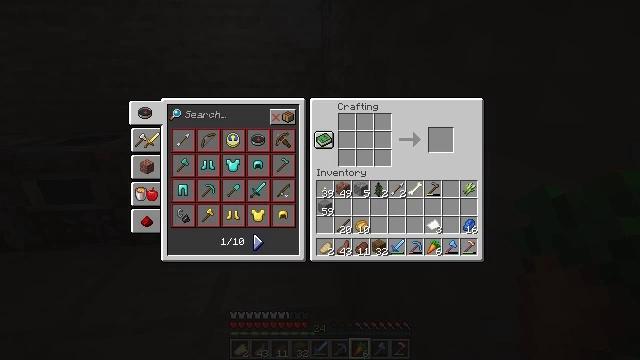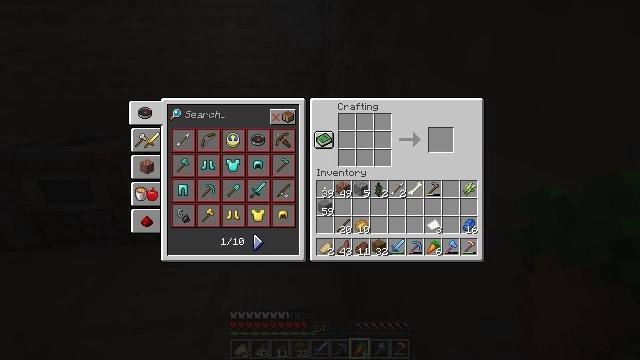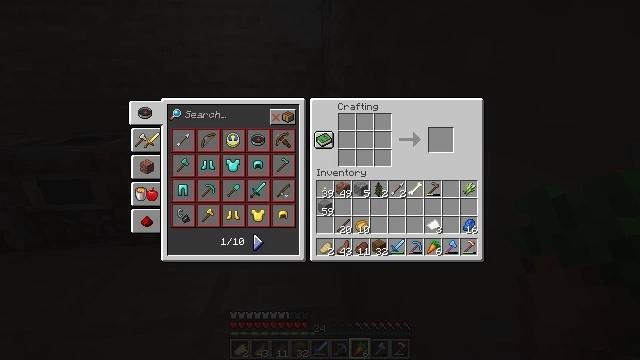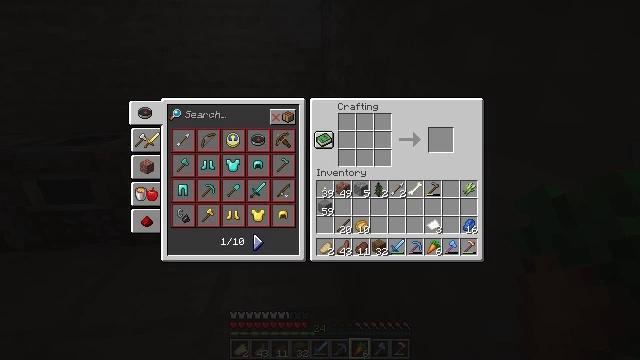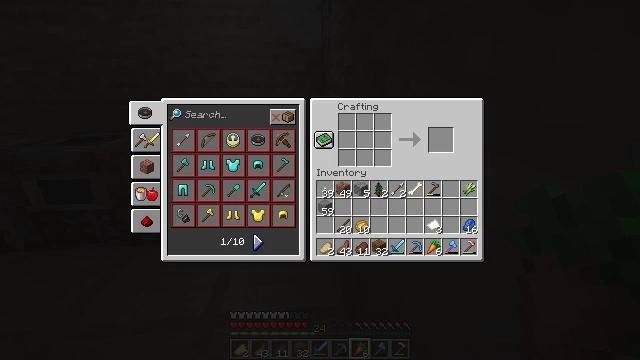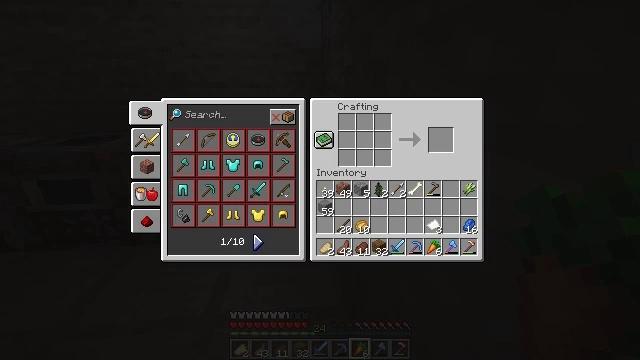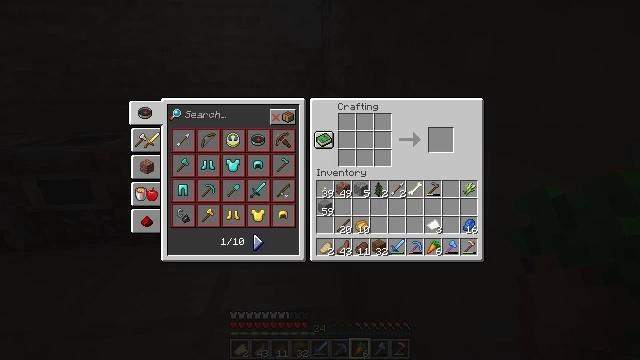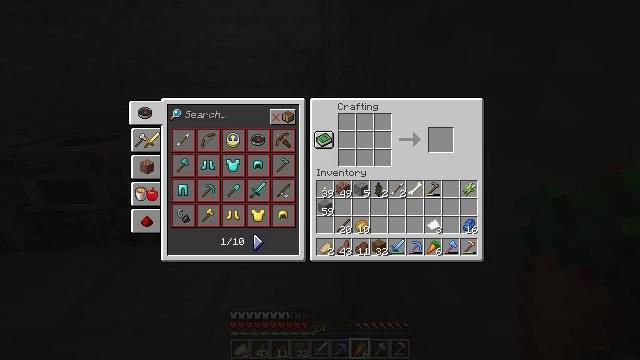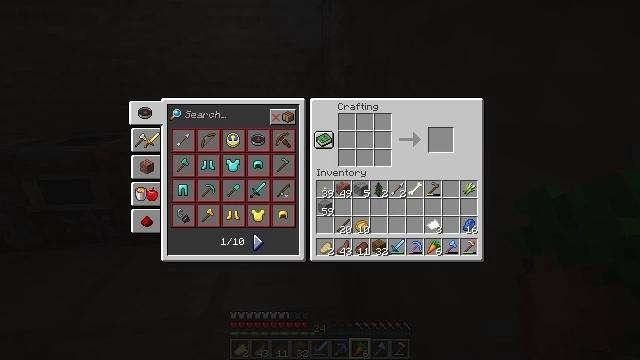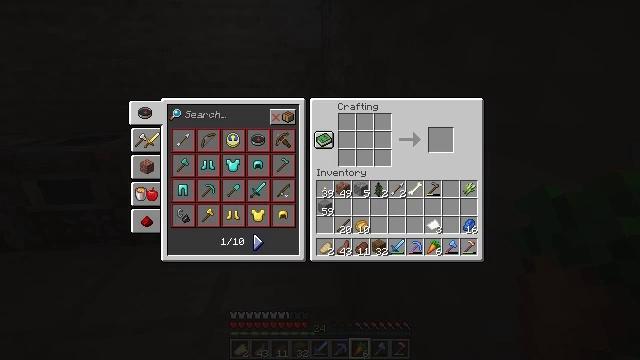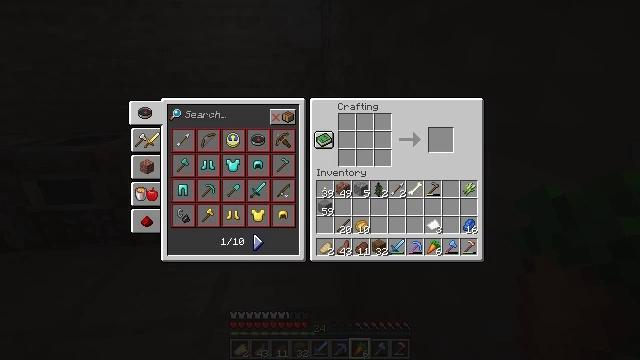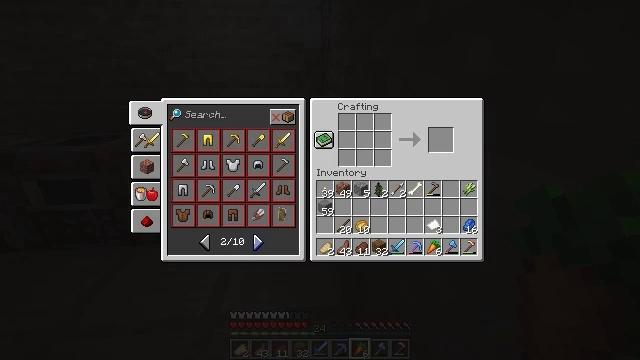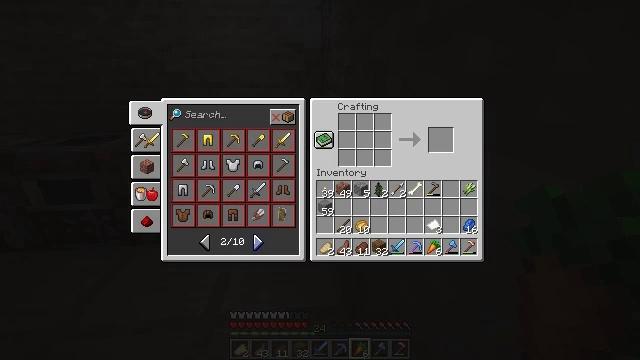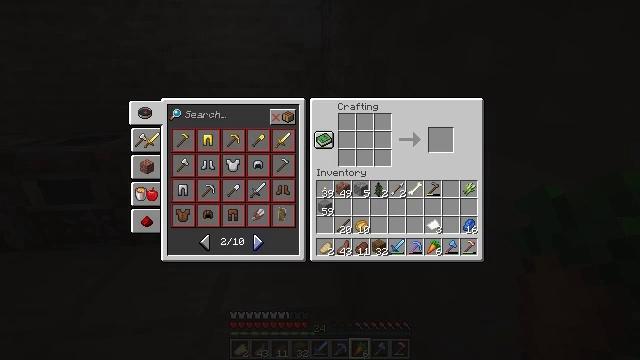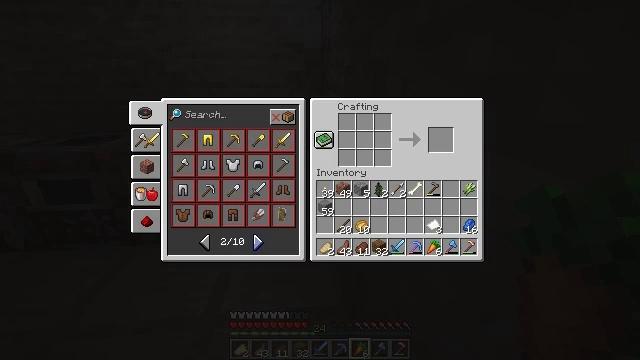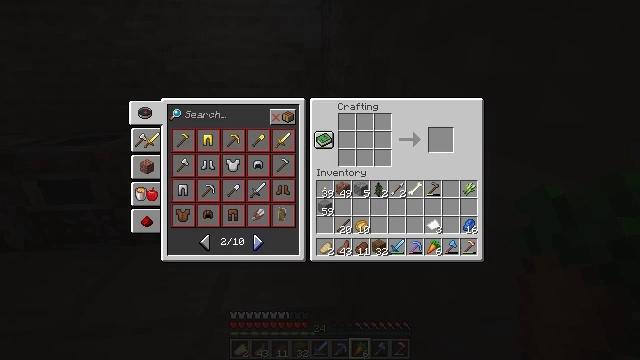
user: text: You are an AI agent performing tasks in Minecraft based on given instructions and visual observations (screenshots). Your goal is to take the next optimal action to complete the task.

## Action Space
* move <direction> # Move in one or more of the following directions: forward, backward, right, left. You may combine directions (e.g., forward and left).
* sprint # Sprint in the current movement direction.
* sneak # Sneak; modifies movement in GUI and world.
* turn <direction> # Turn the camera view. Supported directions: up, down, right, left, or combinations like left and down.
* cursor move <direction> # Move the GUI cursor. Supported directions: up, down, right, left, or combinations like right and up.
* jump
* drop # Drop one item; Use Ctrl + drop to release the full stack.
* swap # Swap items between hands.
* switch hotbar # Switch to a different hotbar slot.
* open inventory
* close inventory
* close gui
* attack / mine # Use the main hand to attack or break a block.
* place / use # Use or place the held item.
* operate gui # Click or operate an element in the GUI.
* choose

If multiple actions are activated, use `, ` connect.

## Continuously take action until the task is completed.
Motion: motion action
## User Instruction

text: Craft stone stairs.
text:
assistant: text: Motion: no_op
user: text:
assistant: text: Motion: no_op
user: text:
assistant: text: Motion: no_op
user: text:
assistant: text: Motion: no_op
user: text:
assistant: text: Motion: no_op
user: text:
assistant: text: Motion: no_op
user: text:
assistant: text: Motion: no_op
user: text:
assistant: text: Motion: no_op
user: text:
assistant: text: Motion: no_op
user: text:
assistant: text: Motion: no_op
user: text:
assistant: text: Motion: attack / mine
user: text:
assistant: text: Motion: attack / mine
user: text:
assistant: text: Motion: no_op
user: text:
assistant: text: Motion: no_op
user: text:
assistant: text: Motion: no_op
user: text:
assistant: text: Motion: no_op
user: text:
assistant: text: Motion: no_op
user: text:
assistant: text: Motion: no_op
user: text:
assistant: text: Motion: no_op
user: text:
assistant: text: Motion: no_op
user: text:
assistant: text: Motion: no_op
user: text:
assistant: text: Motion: no_op
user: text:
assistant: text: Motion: no_op
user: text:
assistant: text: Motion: no_op
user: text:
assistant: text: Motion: no_op
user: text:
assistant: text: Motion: no_op
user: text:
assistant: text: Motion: no_op
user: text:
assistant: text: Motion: no_op
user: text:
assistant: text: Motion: no_op
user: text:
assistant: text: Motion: no_op